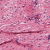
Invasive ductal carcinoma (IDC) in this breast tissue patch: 0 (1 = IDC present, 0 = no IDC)